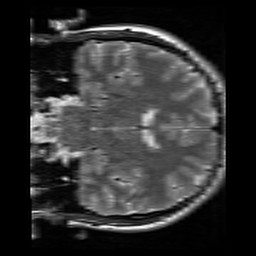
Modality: T2w
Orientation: coronal
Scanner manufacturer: siemens
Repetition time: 3.9 s
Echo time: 0.076 s